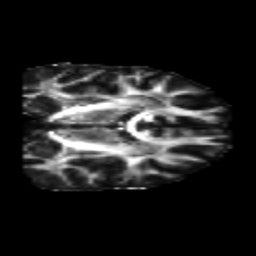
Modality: FA
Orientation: coronal
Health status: healthy
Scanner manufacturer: philips
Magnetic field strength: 3 T
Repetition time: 6.964 s
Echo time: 0.092 s